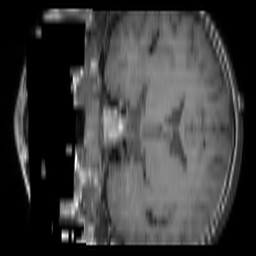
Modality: T1w
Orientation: coronal
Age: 9
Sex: female
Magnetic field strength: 3 T